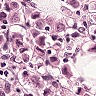
Metastatic tissue present: yes